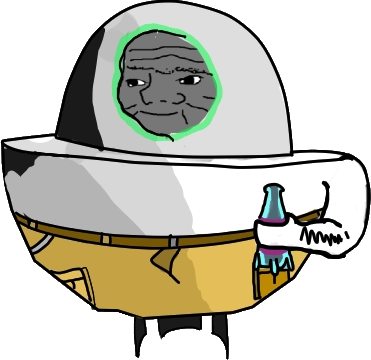
Label: 5_Boomer